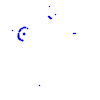
Particle: kaon